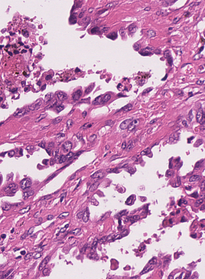
Tumor epithelial tissue: yes
Tumor-associated stroma tissue: yes
Normal tissue: no